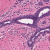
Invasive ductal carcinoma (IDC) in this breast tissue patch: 0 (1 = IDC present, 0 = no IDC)